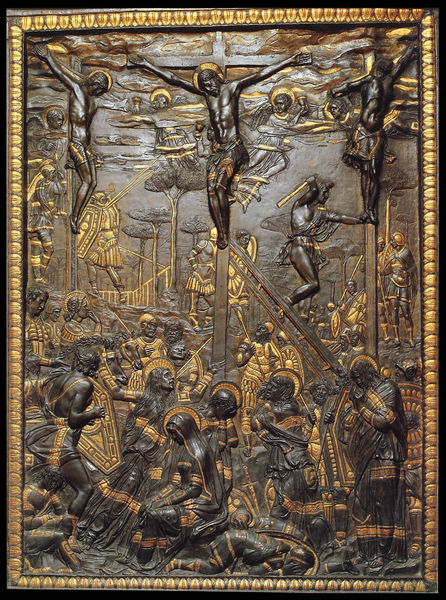
Titel: Kreuzigung Christi
Künstler: Donatello
Institution: Florenz, Bargello
Schlagwörter: dunkel, himmel, wolken, bäume, menschen, schwarz, rahmen, tod, trauer, gold, engel, relief, leiter, lanze, soldaten, metall, bronze, plastik, kreuz, viele, stich, kupfer, leichen, heiligenschein, kreuze, nimbus, jesus, kreuzigung, rechteckig, speer, maria, auferstehung, joseph, kalvarienberg, sünder, beinbruch, relief bronze